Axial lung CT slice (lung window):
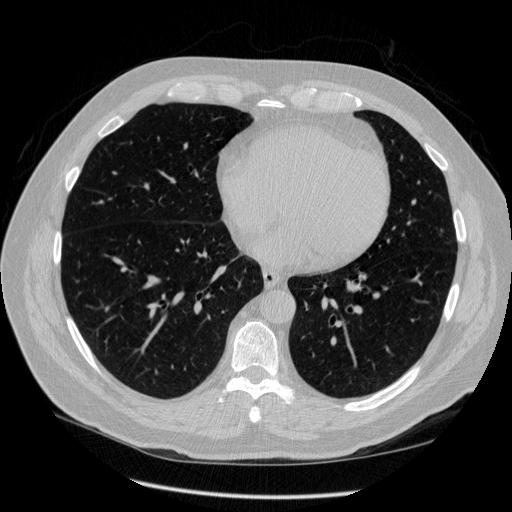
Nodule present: no